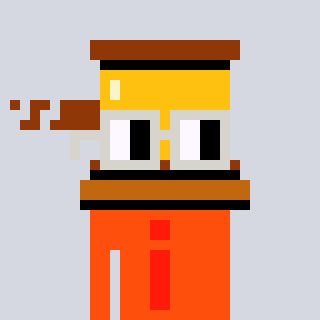
a pixel art character with square light gray glasses, a gavel-shaped head and a orange-colored body on a cool background